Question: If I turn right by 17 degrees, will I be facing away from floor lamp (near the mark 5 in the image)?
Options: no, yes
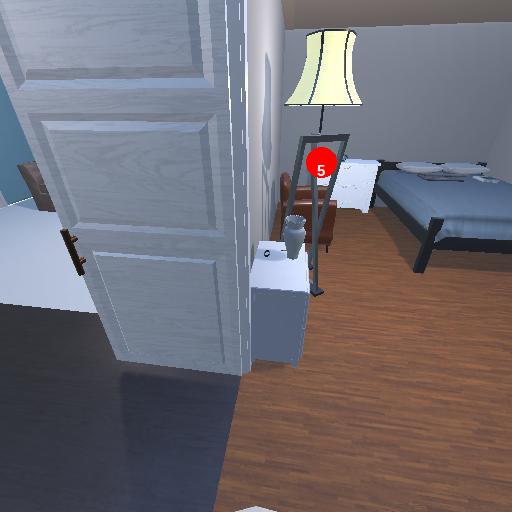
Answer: no